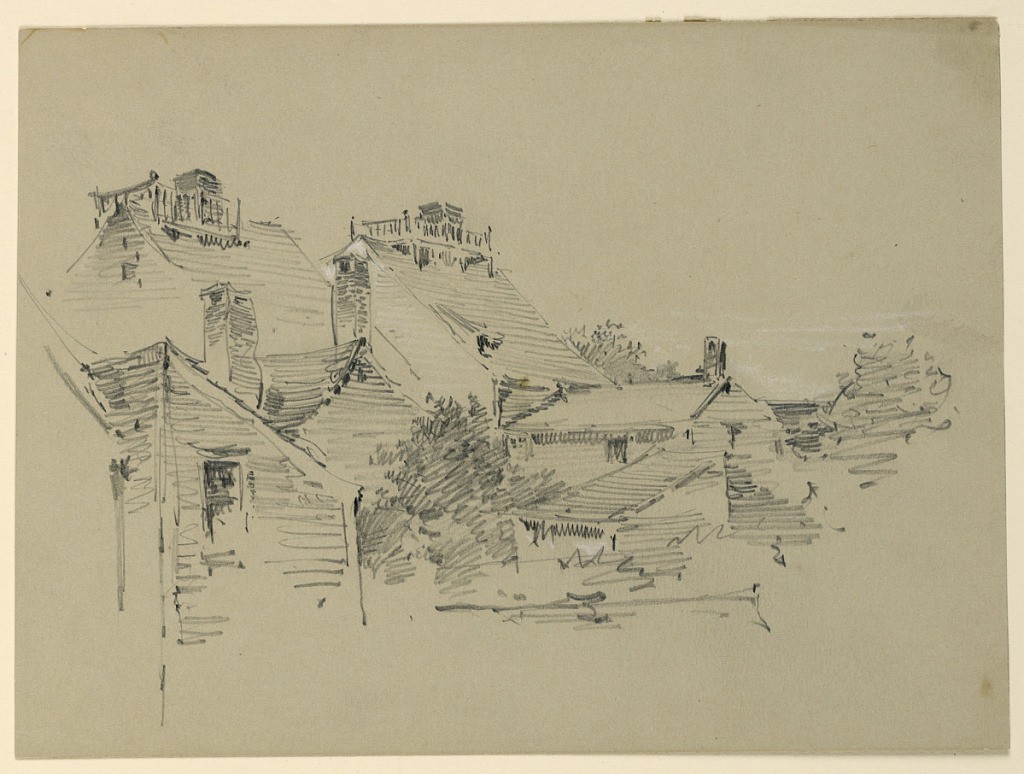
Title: Rooftops
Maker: Arnold William Brunner, American, 1857–1925
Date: ca. 1883
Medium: Graphite and white heightening on grey paper
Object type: Drawing
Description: A shed, left; back roofs of houses sloping to left rear. Trees center.